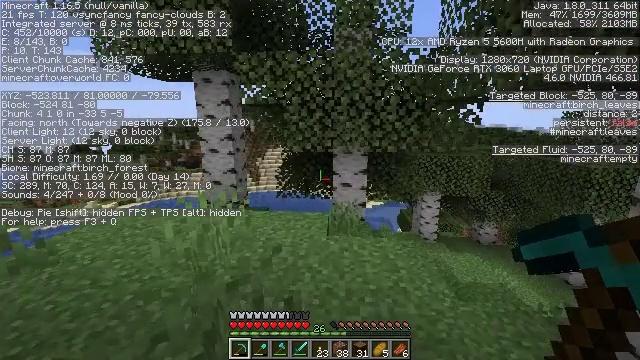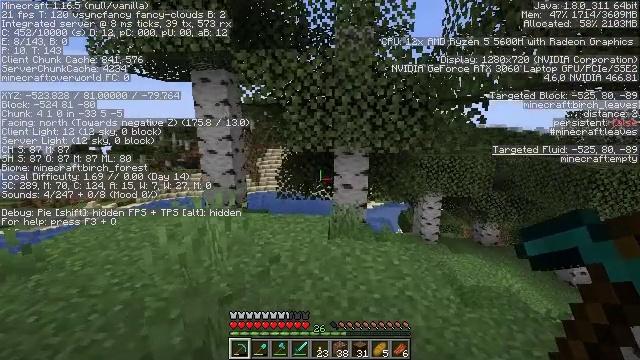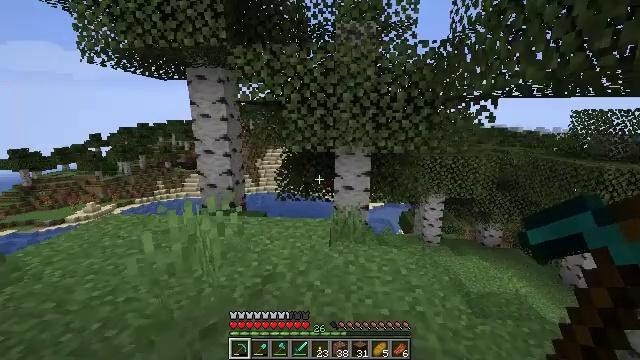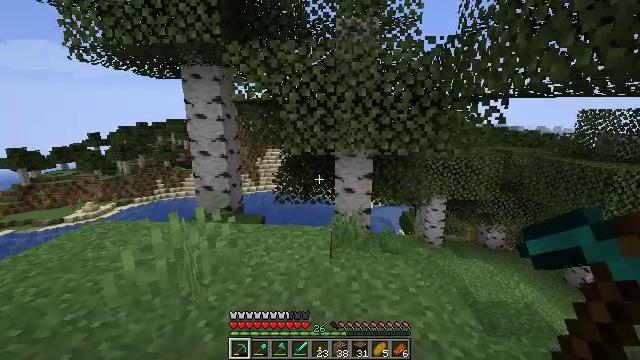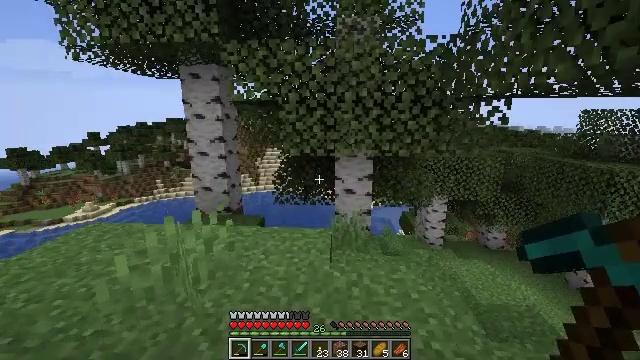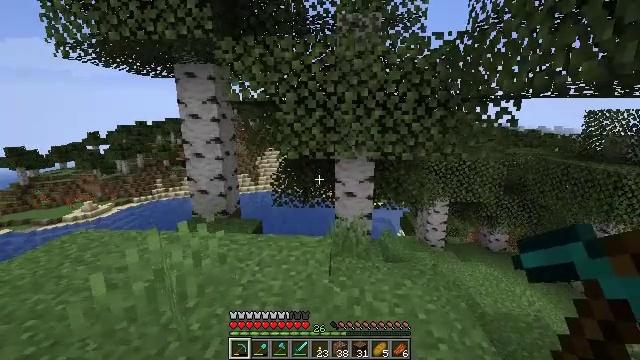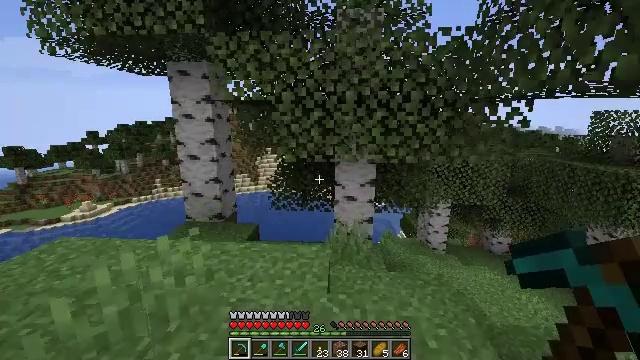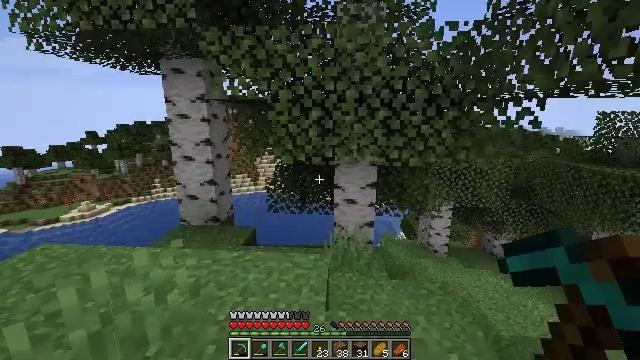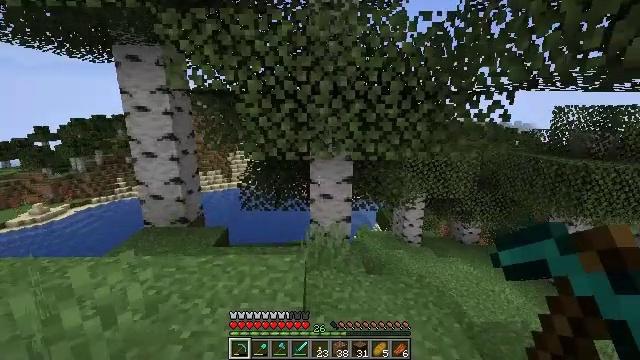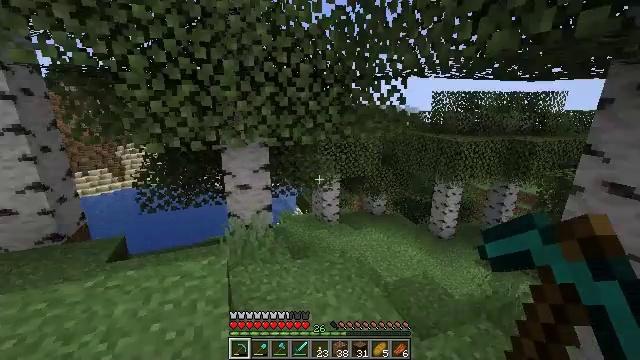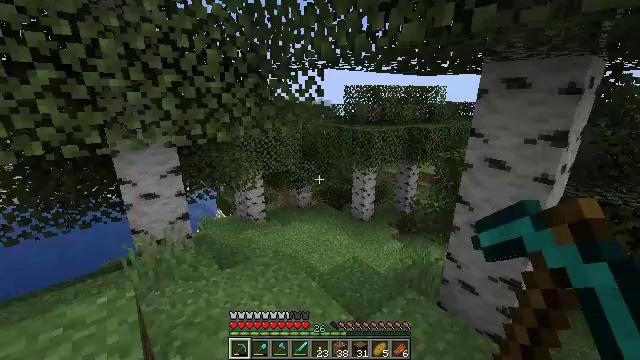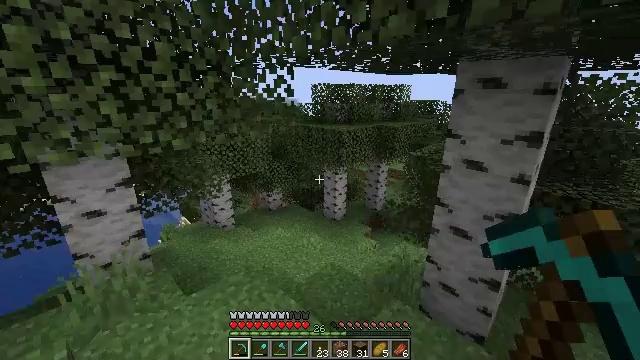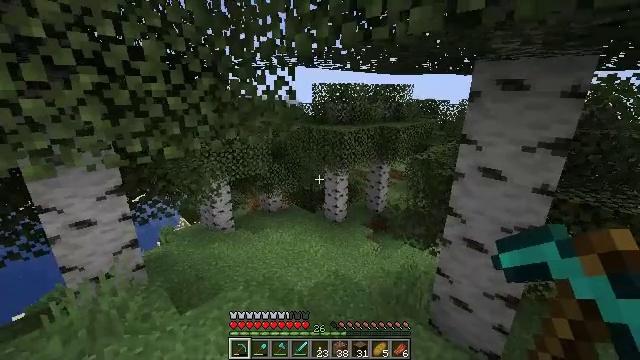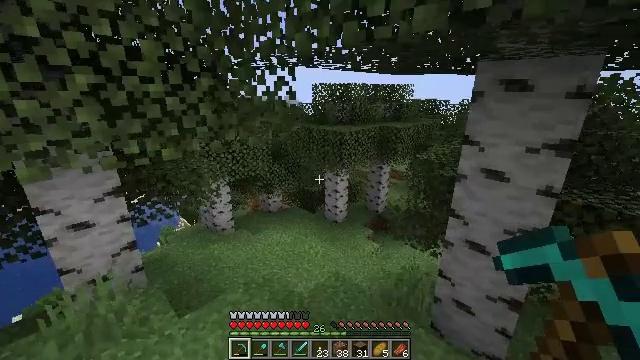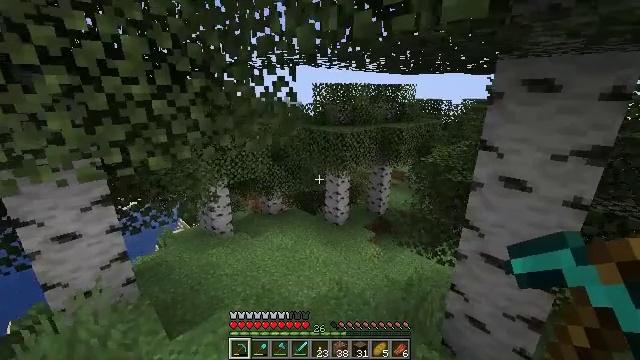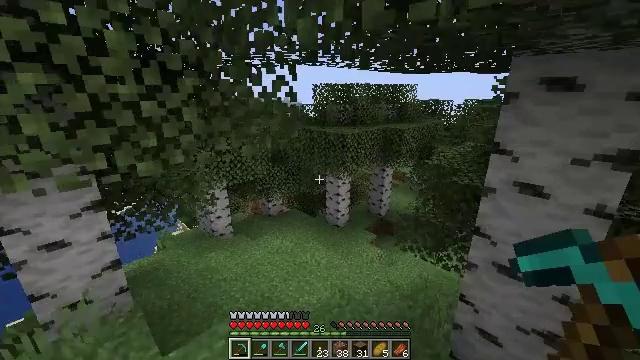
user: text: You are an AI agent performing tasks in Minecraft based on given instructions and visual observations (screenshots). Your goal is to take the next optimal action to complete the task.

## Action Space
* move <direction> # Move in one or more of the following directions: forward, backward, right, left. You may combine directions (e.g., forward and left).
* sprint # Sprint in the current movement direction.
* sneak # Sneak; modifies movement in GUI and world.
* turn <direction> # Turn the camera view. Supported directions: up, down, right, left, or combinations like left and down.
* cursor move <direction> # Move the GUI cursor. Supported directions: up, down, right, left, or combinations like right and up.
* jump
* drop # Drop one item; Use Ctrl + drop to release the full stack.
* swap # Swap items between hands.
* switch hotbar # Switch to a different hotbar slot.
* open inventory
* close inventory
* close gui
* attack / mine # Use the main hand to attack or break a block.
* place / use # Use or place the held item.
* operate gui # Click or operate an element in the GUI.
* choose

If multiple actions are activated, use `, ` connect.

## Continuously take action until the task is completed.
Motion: motion action
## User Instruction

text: Collect sugar cane near water sources.
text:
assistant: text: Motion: move forward
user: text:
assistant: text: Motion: move forward
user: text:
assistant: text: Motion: move forward
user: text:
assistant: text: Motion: move forward
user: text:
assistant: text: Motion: move forward
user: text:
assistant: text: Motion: move forward
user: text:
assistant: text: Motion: move forward
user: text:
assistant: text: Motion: move forward, turn right and down
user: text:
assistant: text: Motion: move forward, turn right and down
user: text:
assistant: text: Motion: move forward, turn right and down
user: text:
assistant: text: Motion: move forward, turn right
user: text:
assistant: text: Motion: move forward
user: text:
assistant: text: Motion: move forward
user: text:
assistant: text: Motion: move forward
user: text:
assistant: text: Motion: move forward
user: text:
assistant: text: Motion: move forward
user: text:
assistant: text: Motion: move forward
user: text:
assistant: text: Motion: move forward
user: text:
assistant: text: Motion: move forward
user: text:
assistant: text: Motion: move forward
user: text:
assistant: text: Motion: move forward
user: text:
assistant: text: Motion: move forward
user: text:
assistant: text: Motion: move forward, sprint
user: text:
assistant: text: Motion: move forward, sprint
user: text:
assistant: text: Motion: move forward, sprint
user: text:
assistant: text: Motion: move forward, sprint
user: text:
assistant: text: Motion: move forward, sprint
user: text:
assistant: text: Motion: move forward, sprint, turn right and up
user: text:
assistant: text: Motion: move forward, sprint, turn right
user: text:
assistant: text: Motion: move forward, sprint, turn right